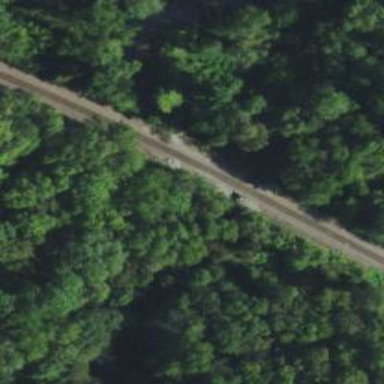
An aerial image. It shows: Path with excellent trail visibility.